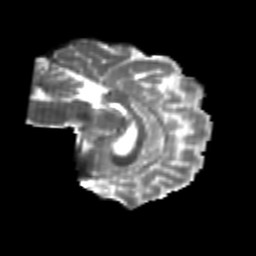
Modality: T2w
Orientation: sagittal
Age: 24
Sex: female
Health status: healthy
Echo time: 0.074 s